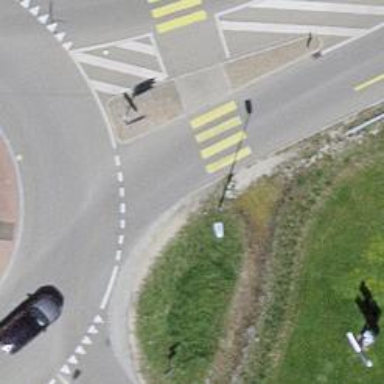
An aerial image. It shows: Uncontrolled road crossing.